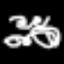
Label: squiggle